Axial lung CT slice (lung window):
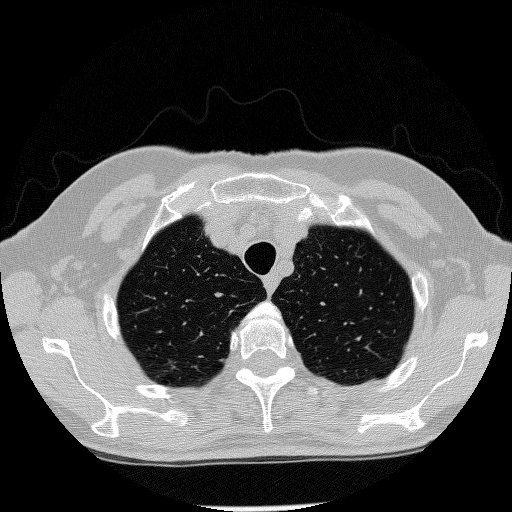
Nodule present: no